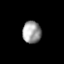
Tissue: skin
Cell type: T cells
Senescence score: 0.7081
Nuclear area (px): 404
Mean DAPI intensity: 158.411